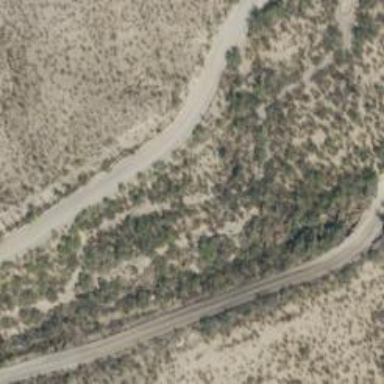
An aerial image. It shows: Abandoned road.